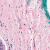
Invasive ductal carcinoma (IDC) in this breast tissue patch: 0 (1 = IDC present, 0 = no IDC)